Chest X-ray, PA view. Patient: 28 years old, sex F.
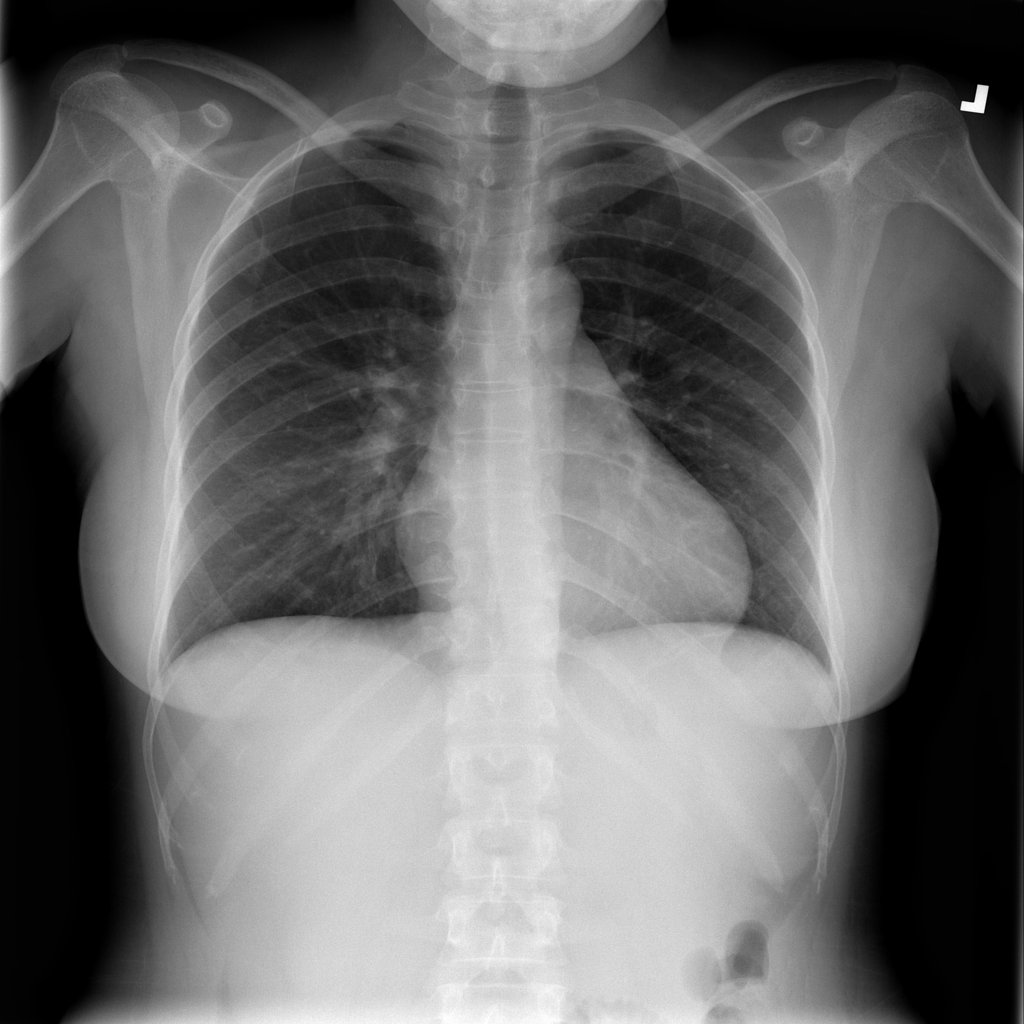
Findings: No Finding